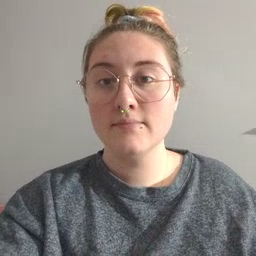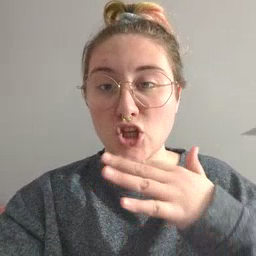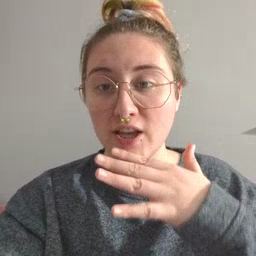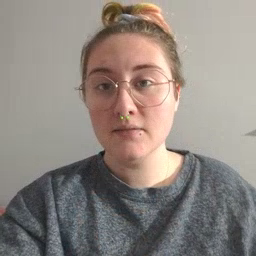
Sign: dirty